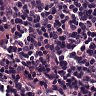
Metastatic tissue present: no